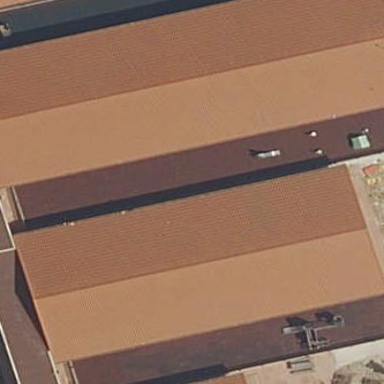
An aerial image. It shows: School building.